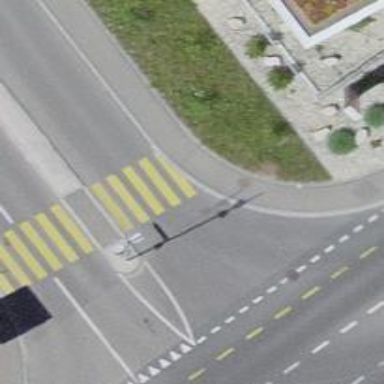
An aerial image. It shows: Uncontrolled road crossing with markings.